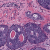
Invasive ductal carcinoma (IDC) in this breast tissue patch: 0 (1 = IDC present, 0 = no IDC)